Question: :
<URL>
<URL>
<URL>
I have added a MS Connect ticket here:
<URL>
Right a head scratcher which I'm hoping others have experienced and know how to resolved as I'm a little disheartened by the whole affair.
I have been working on a Windows Store App using C#/XAML to learn the ropes. After hours spent learning I decided to start my own App, which is fine. The issue is, after adding a few Views etc, I started getting the following error within my XAML files (All of them):
> Error 5 The name "LayoutAwarePage" does not exist in the namespace
"using:Accountable.Common". G:\Coding Projects\Visual Studio
2012\SAVED\Accountable\Accountable\BasicPage1.xaml 1 1 Accountable
Which is strange because the is declared within the XAML file:
'''
<common:LayoutAwarePage
x:Name="pageRoot"
x:Class="Accountable.BasicPage1"
DataContext="{Binding DefaultViewModel, RelativeSource={RelativeSource Self}}"
xmlns="http://schemas.microsoft.com/winfx/2006/xaml/presentation"
xmlns:x="http://schemas.microsoft.com/winfx/2006/xaml"
xmlns:local="using:Accountable"
xmlns:common="using:Accountable.Common"
xmlns:d="http://schemas.microsoft.com/expression/blend/2008"
xmlns:mc="http://schemas.openxmlformats.org/markup-compatibility/2006"
mc:Ignorable="d">
'''
So i read <URL> that closing the XAML files down and closing and re-opening, plus Building, resolves this issue. It didnt. It now causes the following errors within the Common files created when you first create new templates:
> Error 1 'Accountable.Common.BooleanNegationConverter' does not
implement interface member
'Windows.UI.Xaml.Data.IValueConverter.ConvertBack(object, System.Type,
object, string)' G:\Coding Projects\Visual Studio
2012\SAVED\Accountable\Accountable\Common\BooleanNegationConverter.cs 9 25 AccountableError 2 'Accountable.Common.BooleanNegationConverter' does not
implement interface member
'Windows.UI.Xaml.Data.IValueConverter.Convert(object, System.Type,
object, string)' G:\Coding Projects\Visual Studio
2012\SAVED\Accountable\Accountable\Common\BooleanNegationConverter.cs 9 25 AccountableError 3 'Accountable.Common.BooleanToVisibilityConverter' does not
implement interface member
'Windows.UI.Xaml.Data.IValueConverter.ConvertBack(object, System.Type,
object, string)' G:\Coding Projects\Visual Studio
2012\SAVED\Accountable\Accountable\Common\BooleanToVisibilityConverter.cs 20 25 AccountableError 4 'Accountable.Common.BooleanToVisibilityConverter' does not
implement interface member
'Windows.UI.Xaml.Data.IValueConverter.Convert(object, System.Type,
object, string)' G:\Coding Projects\Visual Studio
2012\SAVED\Accountable\Accountable\Common\BooleanToVisibilityConverter.cs 20 25 Accountable
I haven't changed or . What have i done to try and resolved the issue:
1. Investigated other SO Posts, to no avail
2. Deleted the Solution SUO File with no luck
3. Removed my XAML Files, Classes (Models and ViewModels) and deleted Common Classes and created a new Basic Page. This causes the Project to load the classes again. The same problem.
4. Removed the reference to Syncfusion Controls for WinRT XAML which i used for custom DatePicker controls. Still the same issue.
5. Repaired Visual Studio 2012 - Nothing happened still the same problems.
I'm completely at a loss. I have created a new Project and the problem doesn't exist. I dont really want to start my Project again!
FYI - LayoutPageAware.cs is included in the Project:

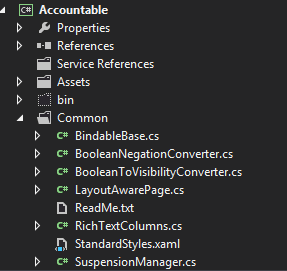
Answer: I believe that the 'LayoutAwarePage' is defined in the Common folder, and is automatically generated the first time you create a
- - - - -
You might get a dialog saying
click yes
and then try building again